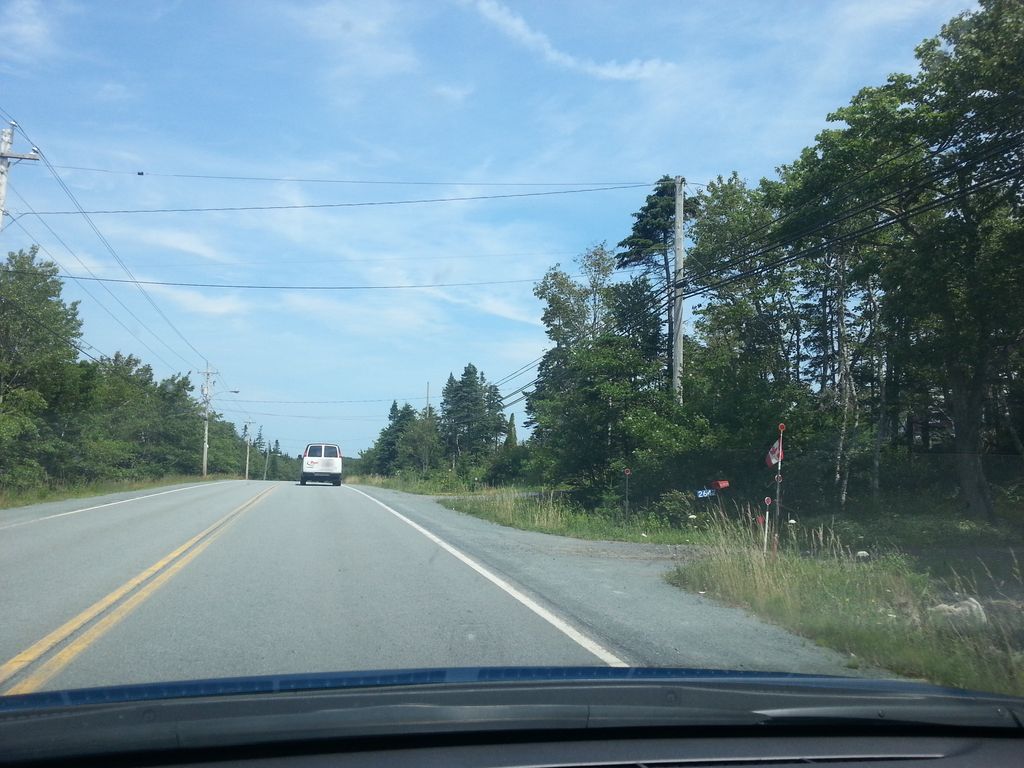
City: halifax